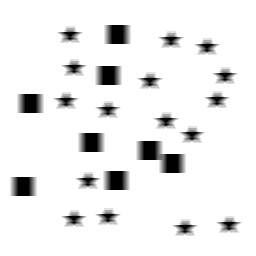
Squares: 8
Triangles: 0
Stars: 16
Total shapes: 24